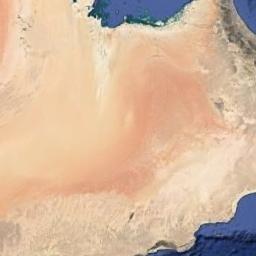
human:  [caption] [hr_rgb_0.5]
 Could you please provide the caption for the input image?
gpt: The desert with yellow sand is surrounded by the sea .

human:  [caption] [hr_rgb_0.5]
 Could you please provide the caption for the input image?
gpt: It is a large piece of yellow desert beside a lake .

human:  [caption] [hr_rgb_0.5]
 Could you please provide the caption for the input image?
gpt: The yellow desert is next to the water .

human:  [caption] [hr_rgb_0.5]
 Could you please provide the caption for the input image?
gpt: There are many lines in the desert .

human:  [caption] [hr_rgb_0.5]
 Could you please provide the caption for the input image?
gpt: A yellow desert beside blue water .